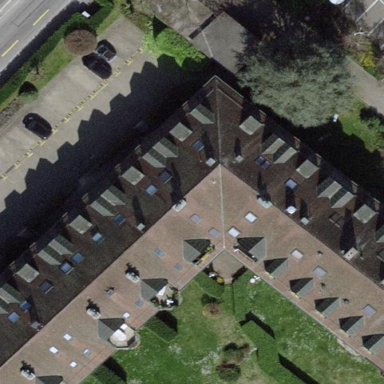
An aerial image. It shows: Building featuring apartments with half-hipped roof.